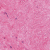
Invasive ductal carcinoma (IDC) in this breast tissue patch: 0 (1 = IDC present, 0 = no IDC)